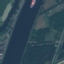
Land use / land cover class: River